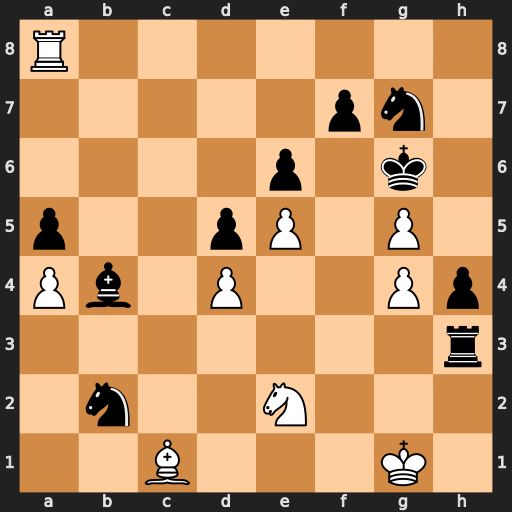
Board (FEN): R7/5pn1/4p1k1/p2pP1P1/Pb1P2Pp/7r/1n2N3/2B3K1
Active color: w
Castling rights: -
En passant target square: -
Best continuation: Nf4+ Kxg5 Nxh3+